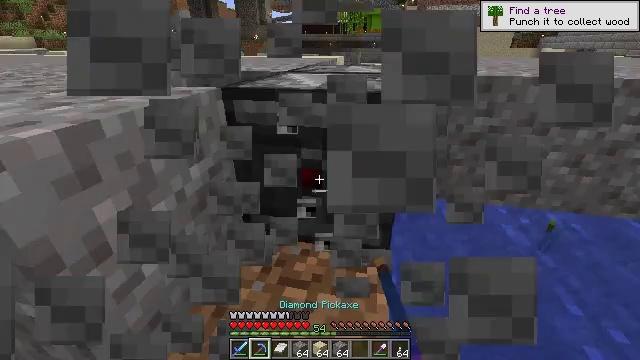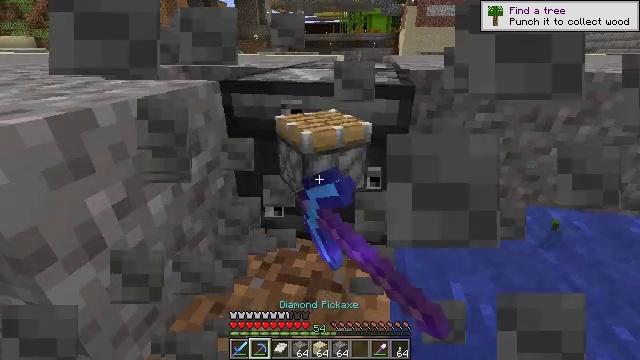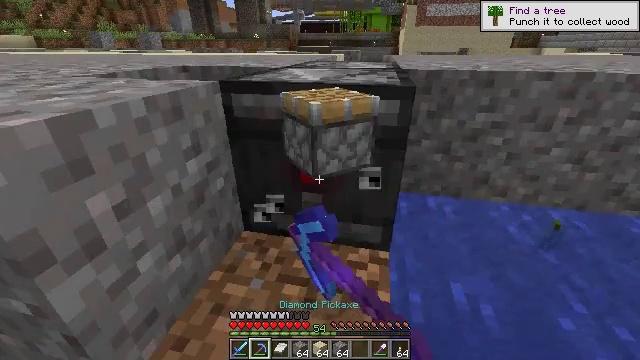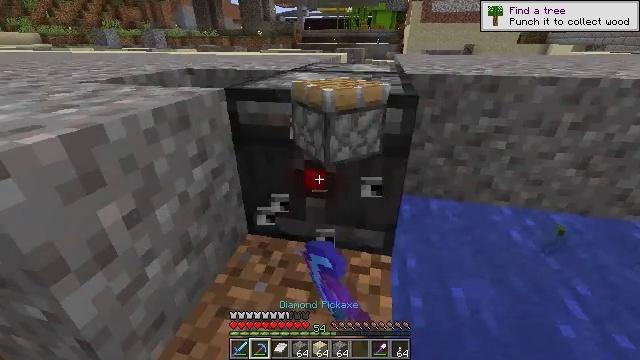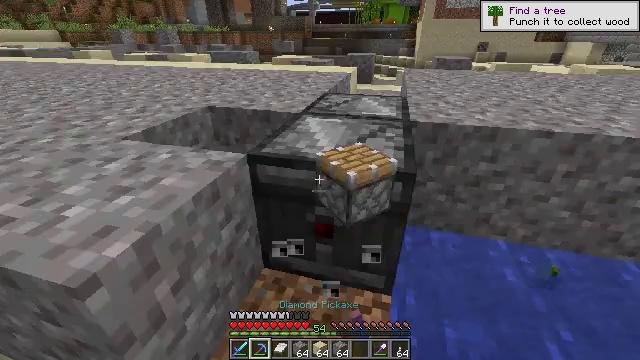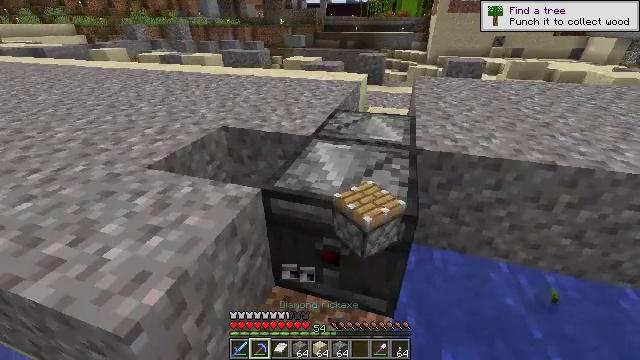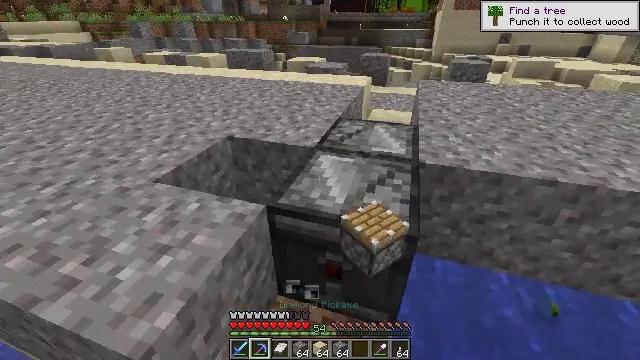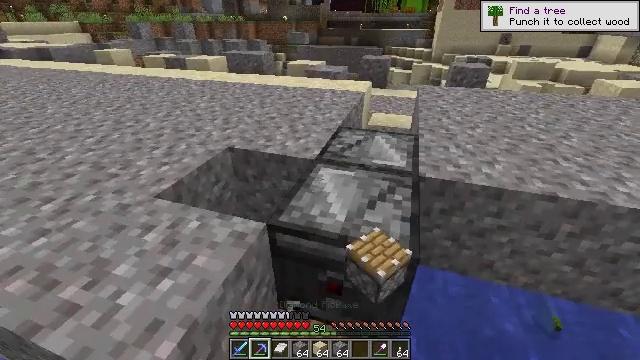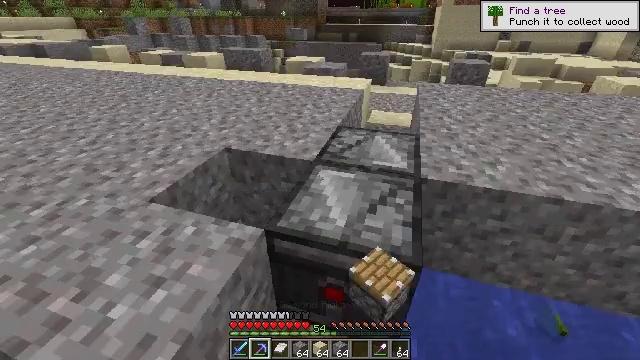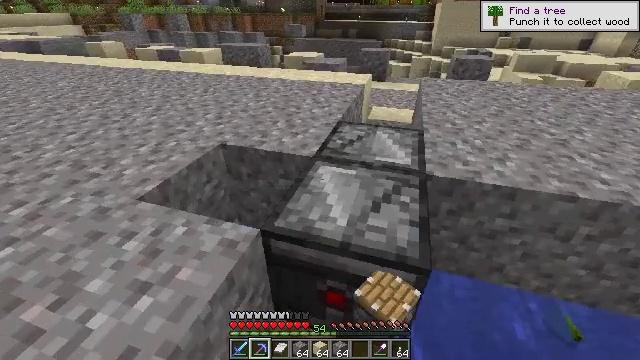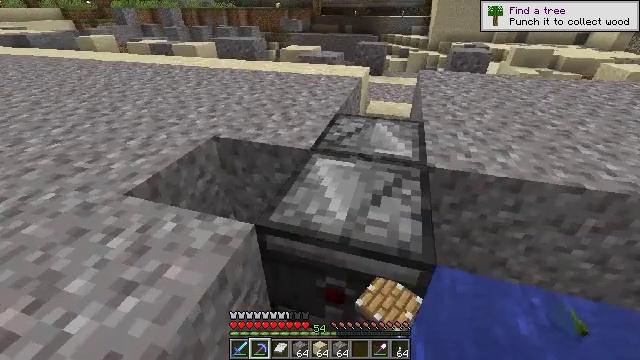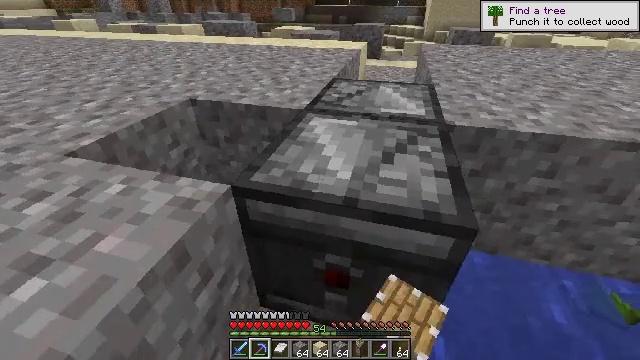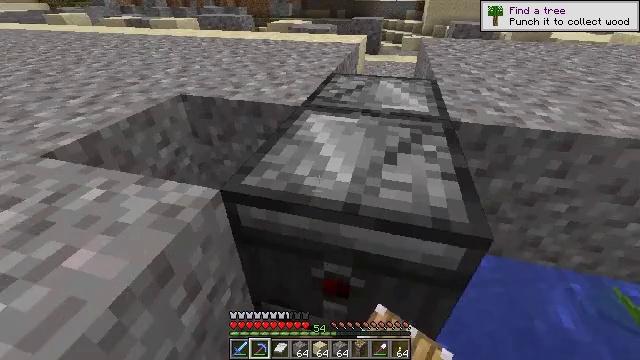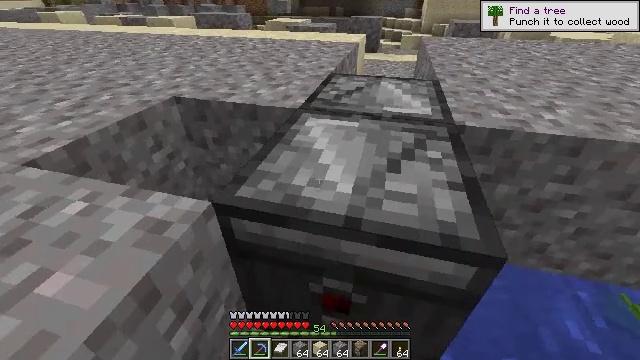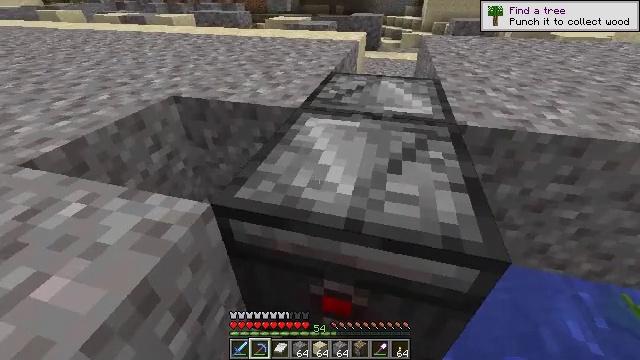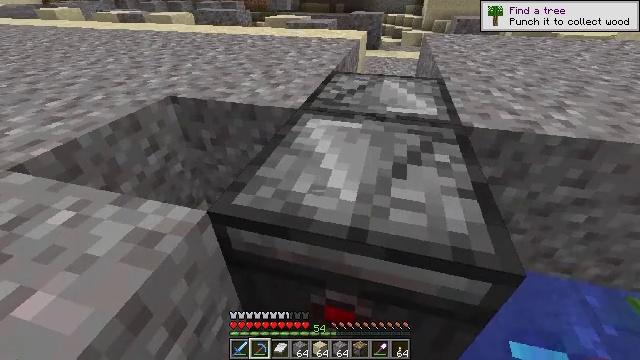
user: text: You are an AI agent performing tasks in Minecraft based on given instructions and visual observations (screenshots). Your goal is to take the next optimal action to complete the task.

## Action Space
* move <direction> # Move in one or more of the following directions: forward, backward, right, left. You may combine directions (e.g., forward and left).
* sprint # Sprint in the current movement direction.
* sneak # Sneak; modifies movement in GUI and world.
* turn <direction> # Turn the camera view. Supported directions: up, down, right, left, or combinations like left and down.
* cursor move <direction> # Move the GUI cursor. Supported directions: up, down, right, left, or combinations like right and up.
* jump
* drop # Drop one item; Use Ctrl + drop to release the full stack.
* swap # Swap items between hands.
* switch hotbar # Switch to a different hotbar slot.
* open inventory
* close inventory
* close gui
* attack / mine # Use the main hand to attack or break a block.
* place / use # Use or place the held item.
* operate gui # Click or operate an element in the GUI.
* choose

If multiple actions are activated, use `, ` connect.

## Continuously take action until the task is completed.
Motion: motion action
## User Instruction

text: Collect the observer.
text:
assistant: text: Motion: attack / mine
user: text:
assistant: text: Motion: move forward, attack / mine, jump
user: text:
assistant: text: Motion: move forward, jump
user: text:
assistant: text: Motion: move forward, turn left and down, jump
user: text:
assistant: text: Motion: move forward, turn left and down, jump
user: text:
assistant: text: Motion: move forward, jump
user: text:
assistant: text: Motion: move forward
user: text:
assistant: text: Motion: move forward
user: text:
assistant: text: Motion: move forward
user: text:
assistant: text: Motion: move forward
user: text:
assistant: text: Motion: turn right and down
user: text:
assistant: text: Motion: no_op
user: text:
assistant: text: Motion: no_op
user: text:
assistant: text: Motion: no_op
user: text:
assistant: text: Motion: no_op
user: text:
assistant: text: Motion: no_op
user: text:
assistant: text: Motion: no_op
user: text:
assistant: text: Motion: no_op
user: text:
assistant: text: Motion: no_op
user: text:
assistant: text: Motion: no_op
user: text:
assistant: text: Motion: no_op
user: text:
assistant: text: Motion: no_op
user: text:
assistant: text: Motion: no_op
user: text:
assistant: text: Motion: no_op
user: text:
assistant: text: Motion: no_op
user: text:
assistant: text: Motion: no_op
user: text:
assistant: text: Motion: no_op
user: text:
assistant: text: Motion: no_op
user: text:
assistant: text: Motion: no_op
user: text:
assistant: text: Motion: no_op